Question: The figure describes the ball exchange problem. The white ball can exchange positions with the adjacent colored balls in the 4-neighborhood. The target state is that all balls are arranged in the order of red, blue, green, yellow and purple from the upper left corner in the order of rows first and columns. How many exchanges are needed?
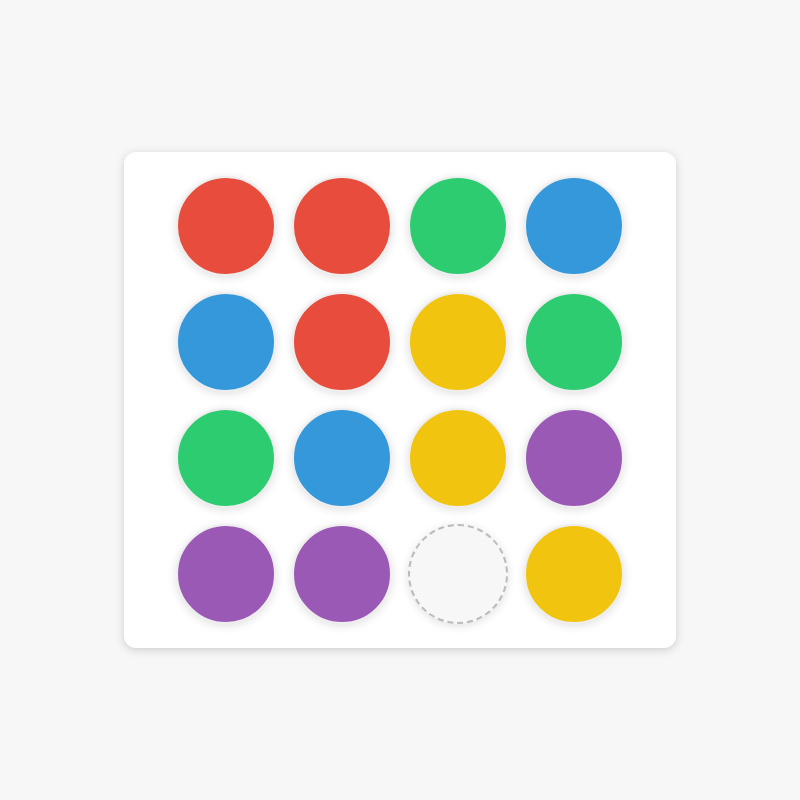
Answer: 11